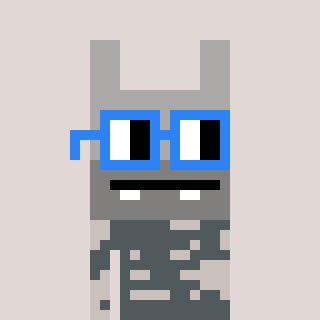
a pixel art character with square blue glasses, a rabbit-shaped head and a foggrey-colored body on a warm background